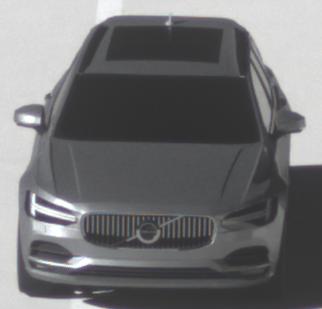
Make: Volvo
Model: V90
Detailed model: -
Model produced from: 2016
Model produced until: 2020
Doors: 5
Color: gray
Road condition: dry road
Daytime: morning or afternoon
Contrast: high contrast